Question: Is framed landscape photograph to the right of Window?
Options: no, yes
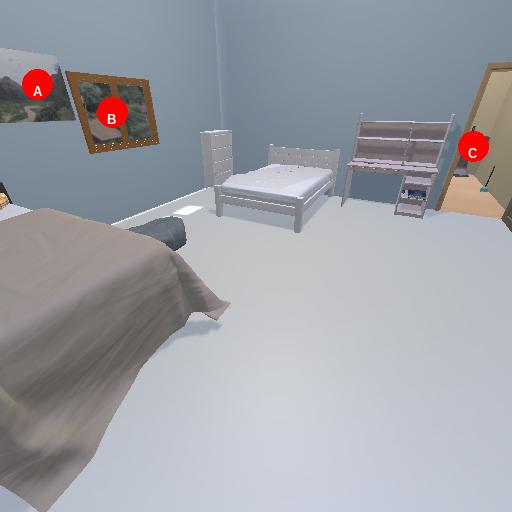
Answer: no